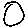
Label: circle